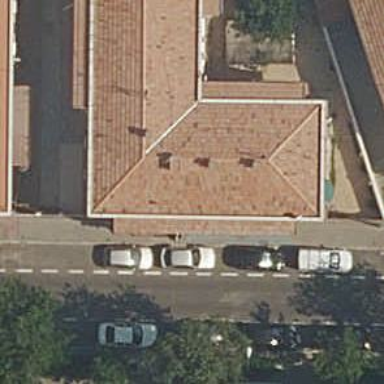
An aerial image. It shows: Residential building.